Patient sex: M
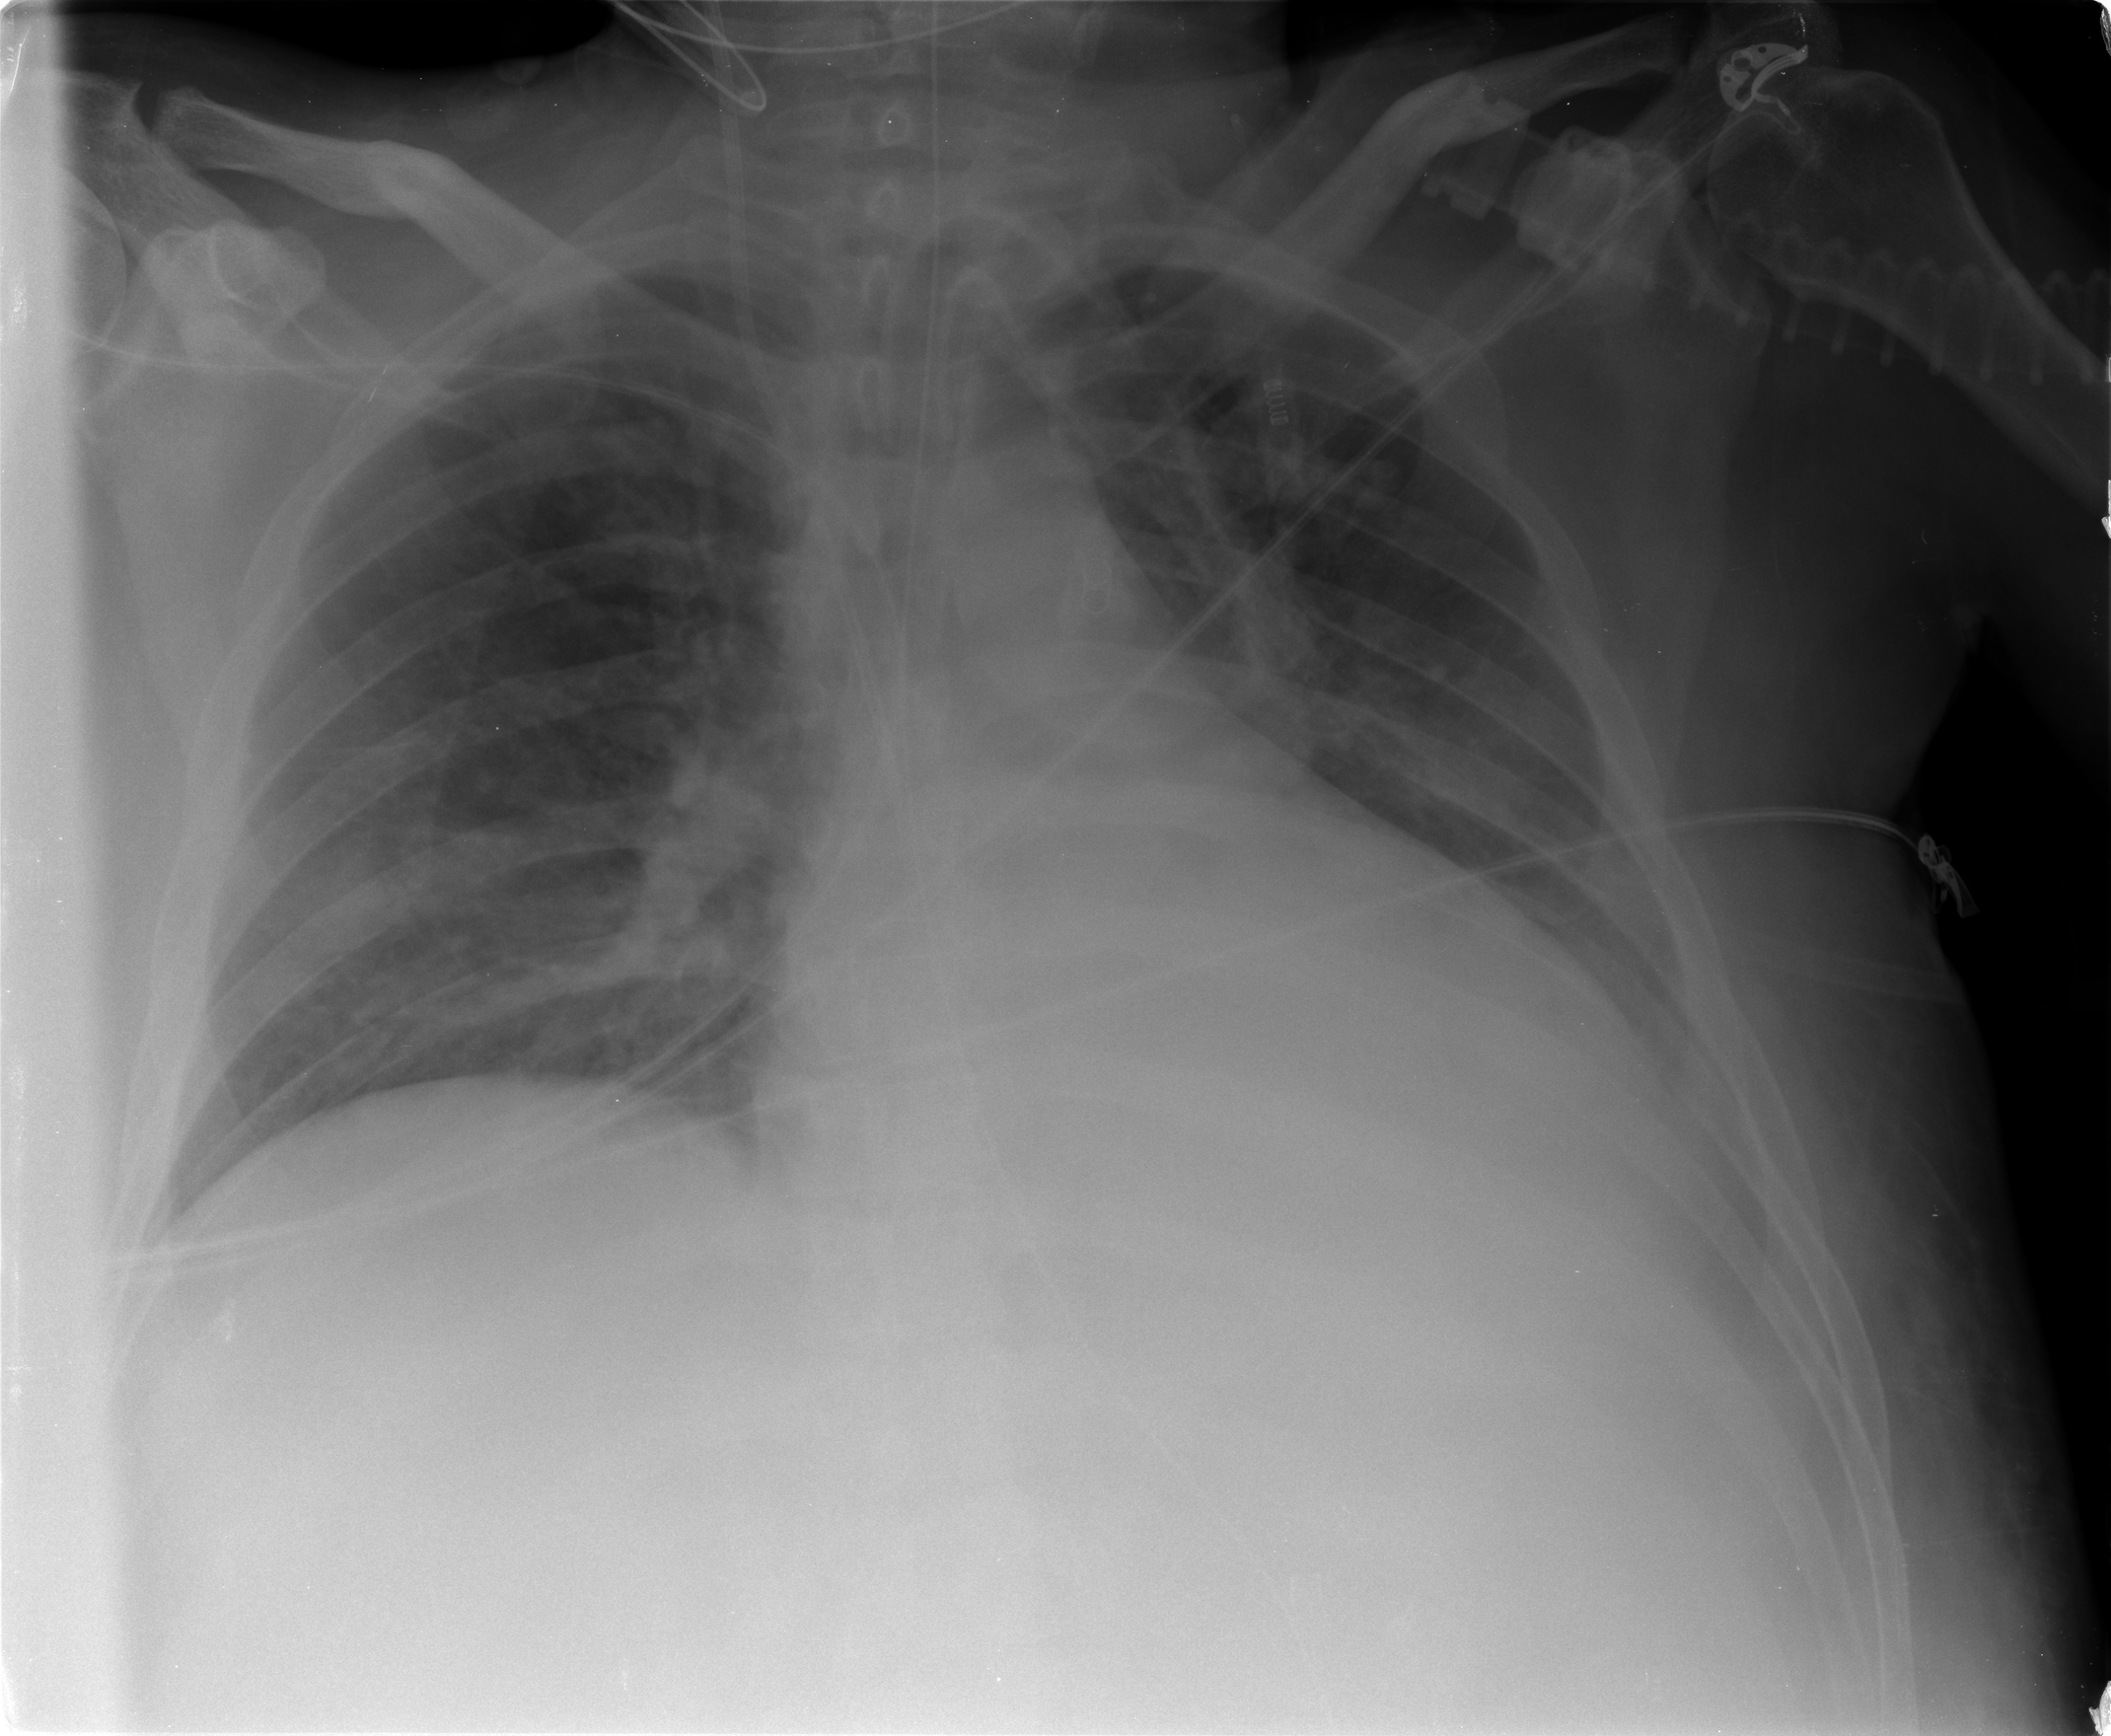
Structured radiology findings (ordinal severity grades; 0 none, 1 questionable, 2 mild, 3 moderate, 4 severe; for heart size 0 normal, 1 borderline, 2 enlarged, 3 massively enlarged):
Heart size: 2
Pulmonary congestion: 2
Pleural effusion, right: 0
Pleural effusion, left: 1
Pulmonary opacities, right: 1
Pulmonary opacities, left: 0
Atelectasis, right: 2
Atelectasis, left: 2